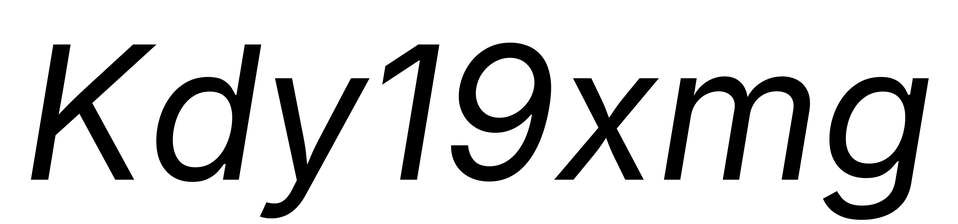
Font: Inter-Italic_Italic